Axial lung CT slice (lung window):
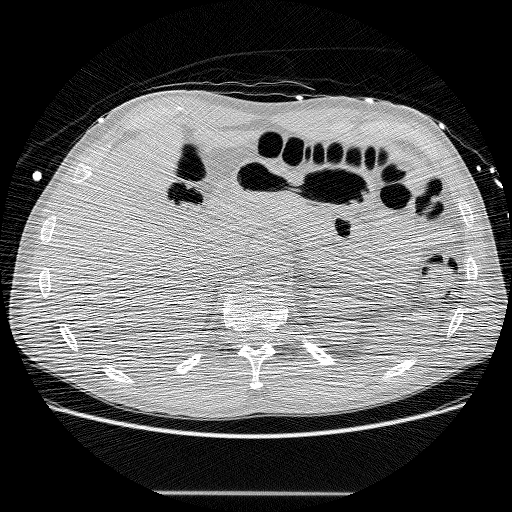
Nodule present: no